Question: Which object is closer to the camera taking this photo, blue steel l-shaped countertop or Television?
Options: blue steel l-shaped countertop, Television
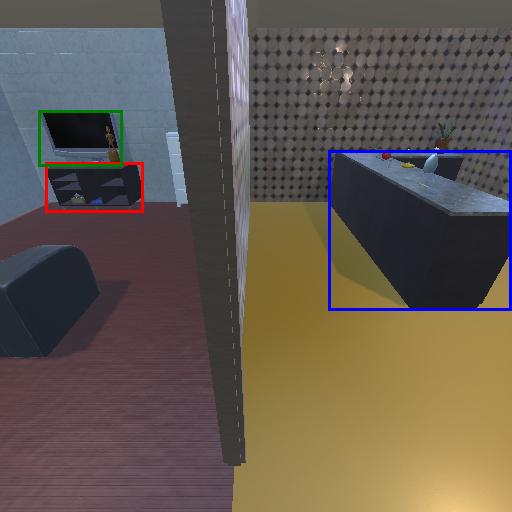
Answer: blue steel l-shaped countertop